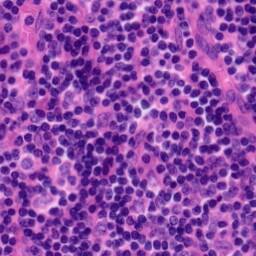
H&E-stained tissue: Tonsil